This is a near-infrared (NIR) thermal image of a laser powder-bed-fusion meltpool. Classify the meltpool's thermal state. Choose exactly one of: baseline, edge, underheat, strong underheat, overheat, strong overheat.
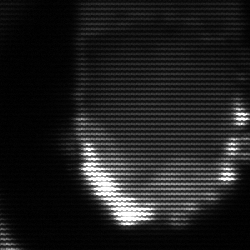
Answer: baseline